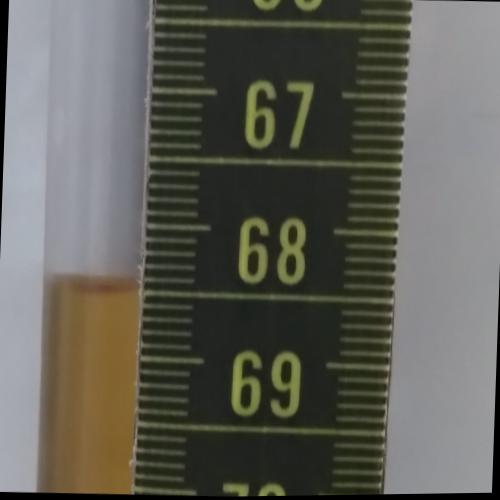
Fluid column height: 68.5 cm